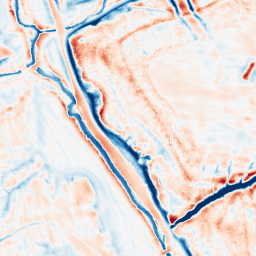
Category: edge_preserving
Decomposition family: bilateral
Decomposition parameters: d: 21
sigma_color: 50
sigma_space: 50
Upsampling method: sinc_blackman
Upsampling parameters: scale: 2
kernel_size: 8
Upsampling scale: 2